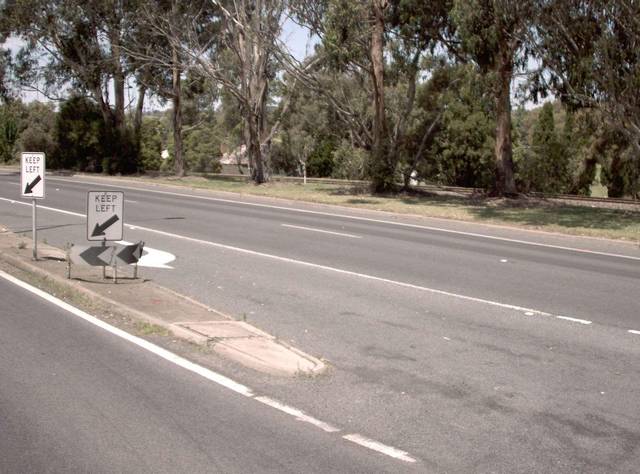
Region: Australia
Coordinates: -38.2, 146.53